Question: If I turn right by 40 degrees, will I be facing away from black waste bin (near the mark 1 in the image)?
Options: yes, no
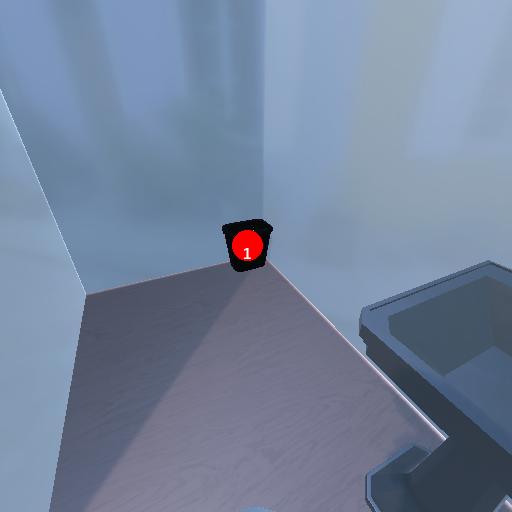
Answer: yes